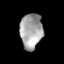
Tissue: prostate
Cell type: T cells
Senescence score: 0.3201
Nuclear area (px): 770
Mean DAPI intensity: 165.257